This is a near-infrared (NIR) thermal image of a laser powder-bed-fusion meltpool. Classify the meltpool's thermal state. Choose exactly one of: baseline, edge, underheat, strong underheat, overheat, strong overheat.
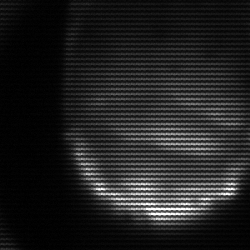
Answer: edge